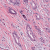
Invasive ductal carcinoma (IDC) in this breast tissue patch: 1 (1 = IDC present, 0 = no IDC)